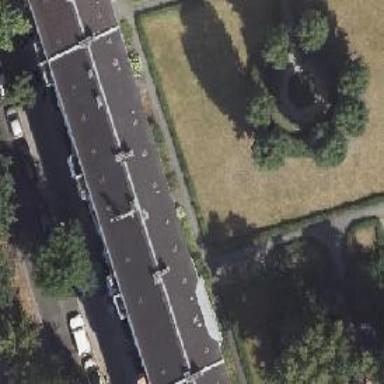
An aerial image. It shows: Footway tunnel passing through building.